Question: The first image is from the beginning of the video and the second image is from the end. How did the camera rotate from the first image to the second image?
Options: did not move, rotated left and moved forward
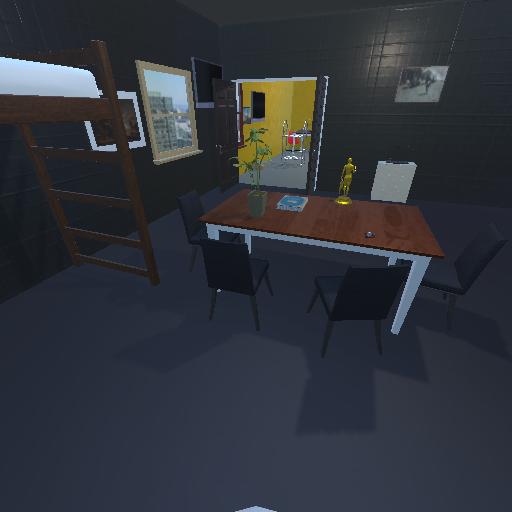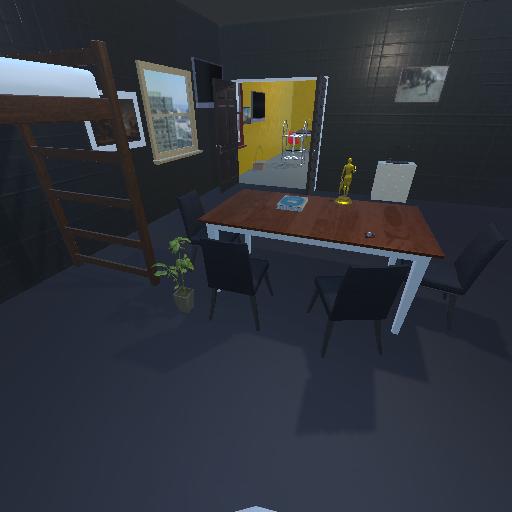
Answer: did not move